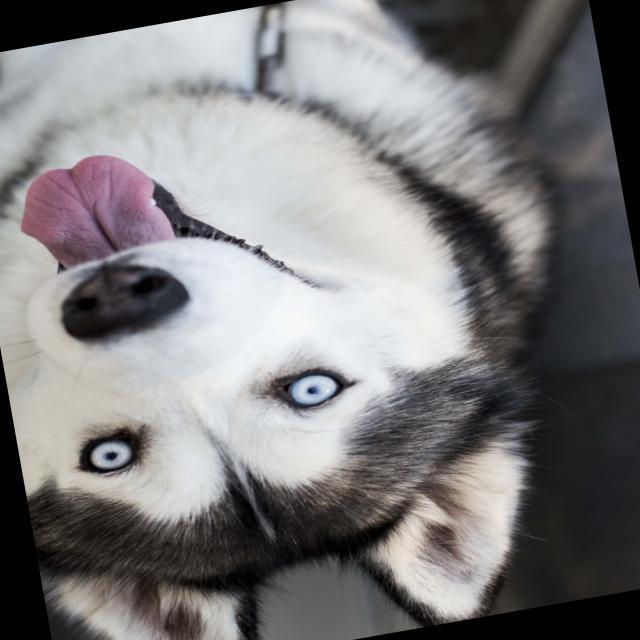
Healthy canine skin — no visible lesions, inflammation, or abnormalities. The skin and coat appear normal.